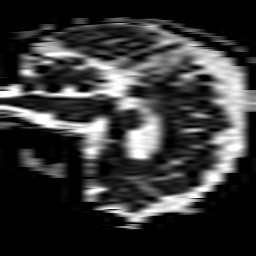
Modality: ADC
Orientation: sagittal
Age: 75
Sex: female
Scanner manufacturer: philips
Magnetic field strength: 3 T
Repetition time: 3.793 s
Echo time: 0.06119 s